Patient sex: M
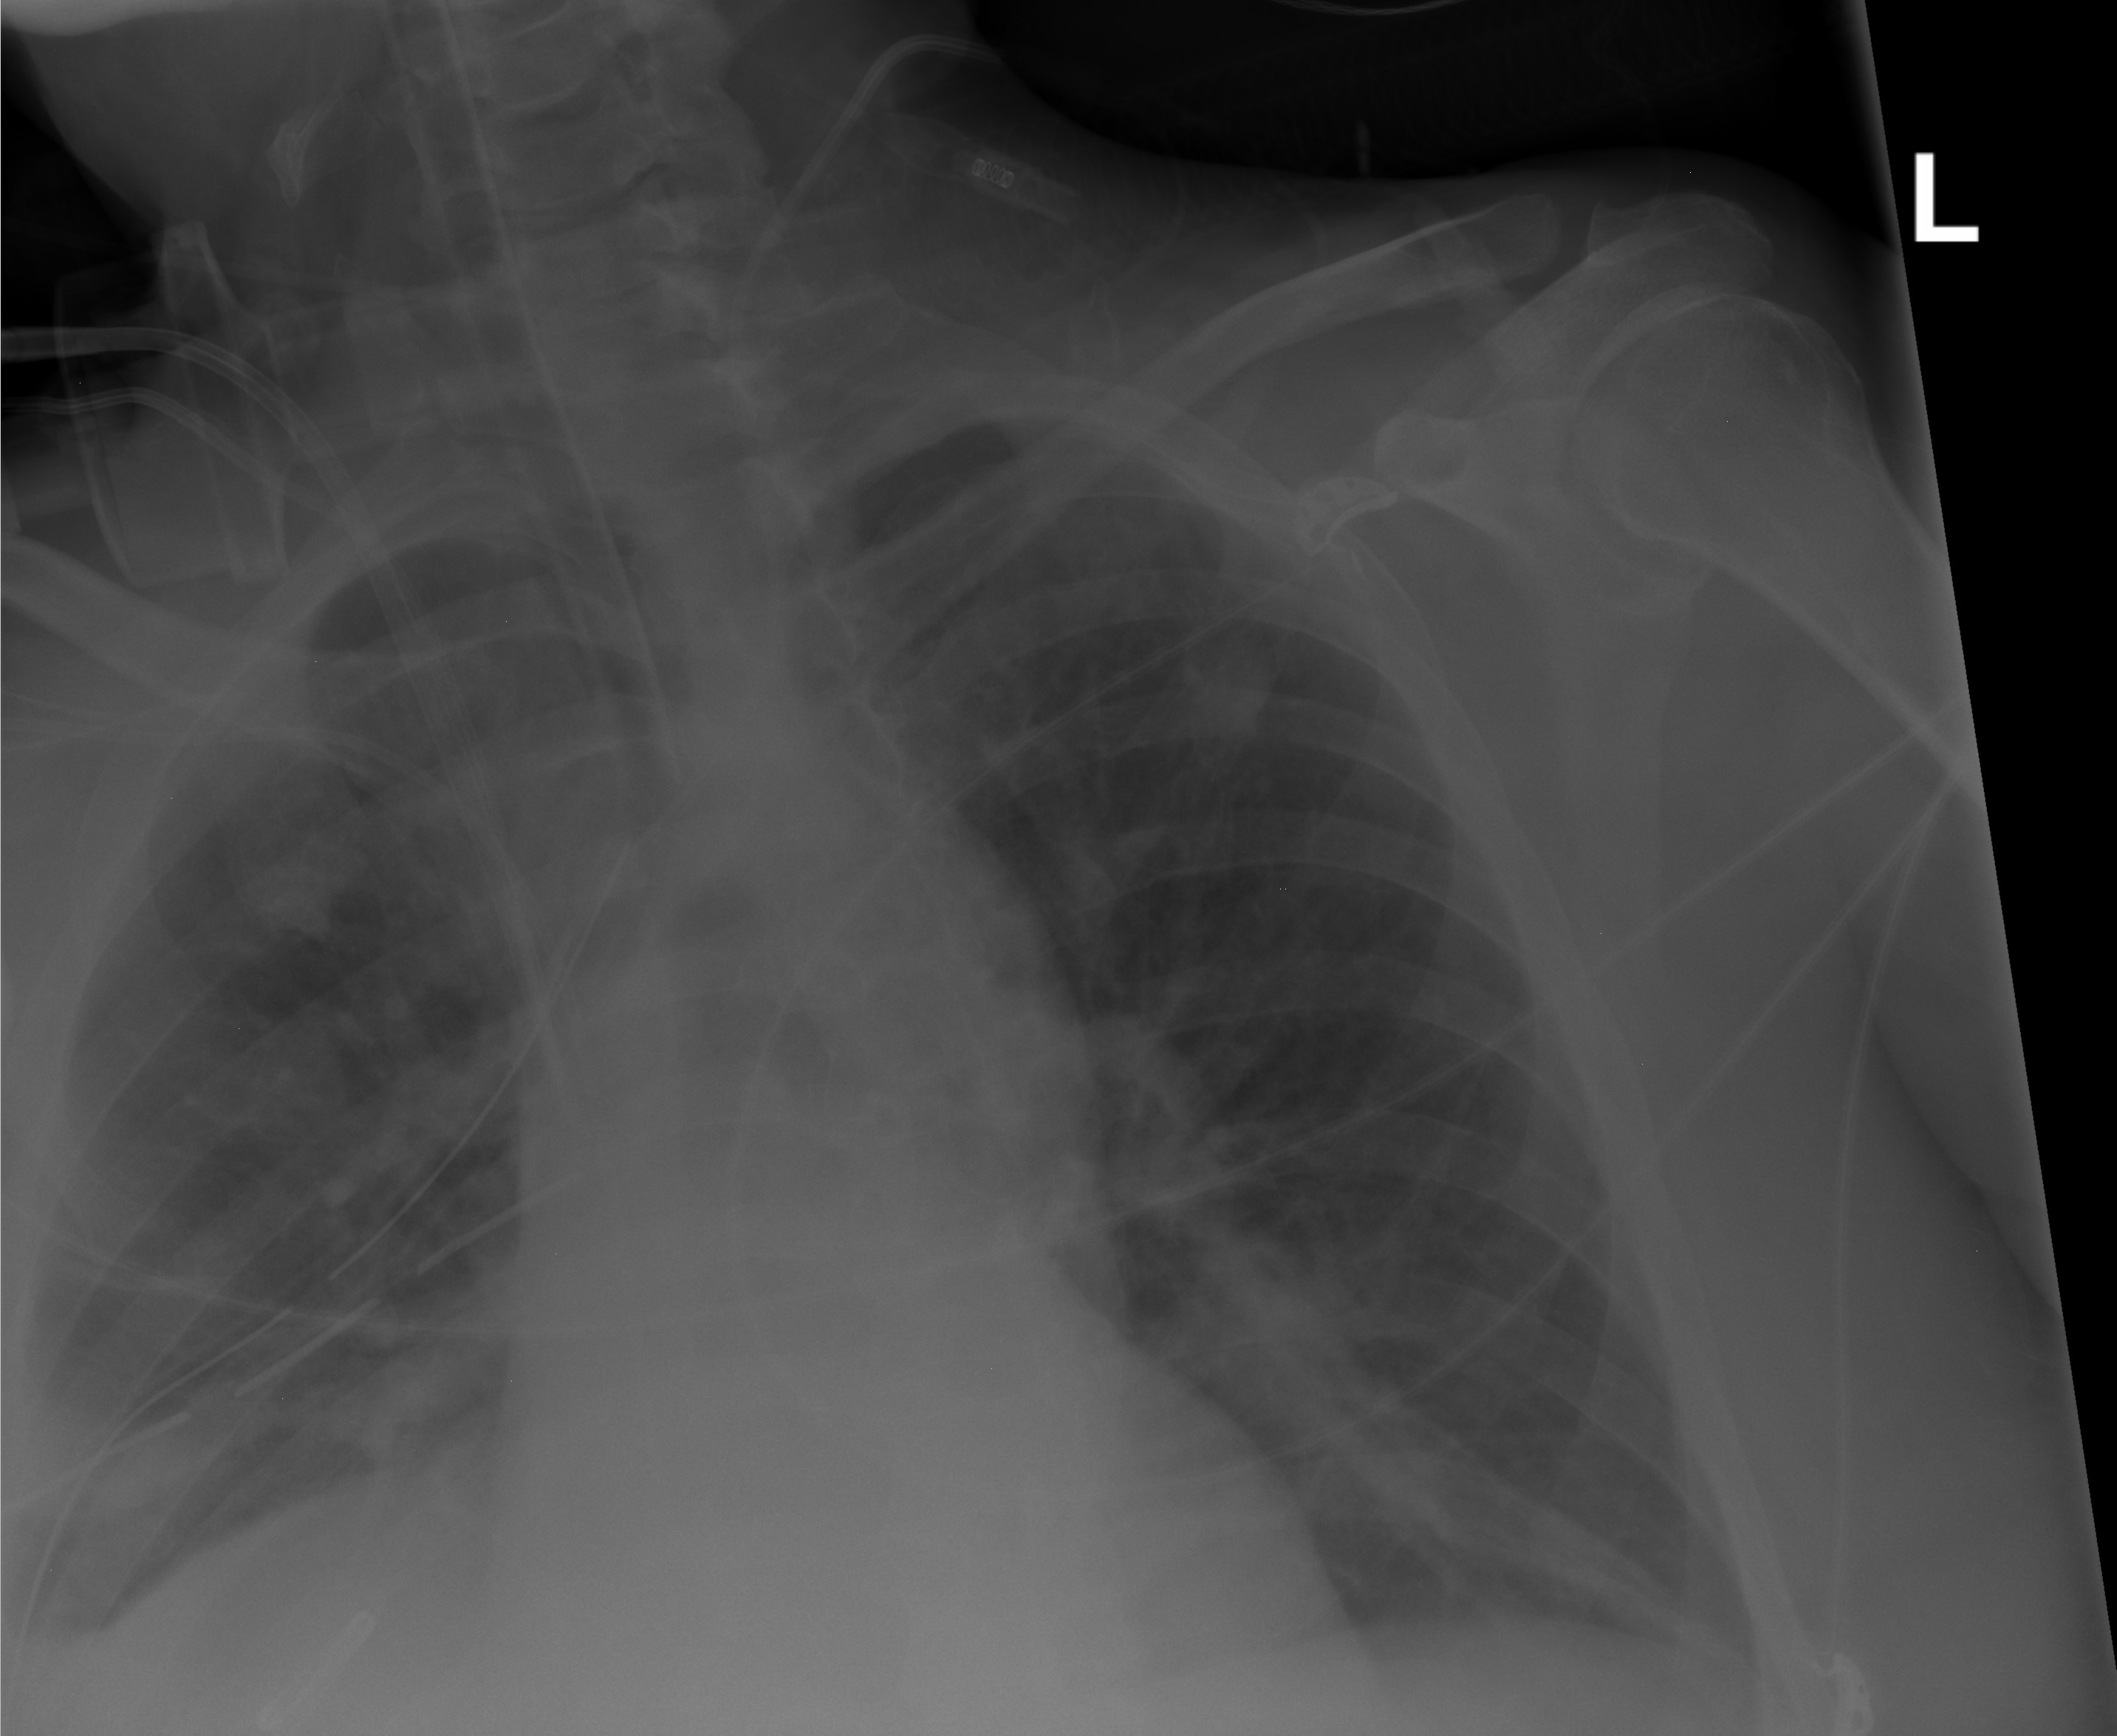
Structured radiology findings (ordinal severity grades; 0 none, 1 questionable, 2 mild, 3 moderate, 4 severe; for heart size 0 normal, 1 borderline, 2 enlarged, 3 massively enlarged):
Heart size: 1
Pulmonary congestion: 2
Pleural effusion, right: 0
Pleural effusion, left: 0
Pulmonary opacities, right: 0
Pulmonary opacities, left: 0
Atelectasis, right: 2
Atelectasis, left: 2